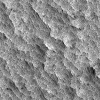
Atmospheric dust classification: not_dusty